Field crop: maize
Growth stage: 1
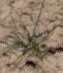
Species: salsola